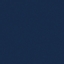
Land use / land cover: SeaLake